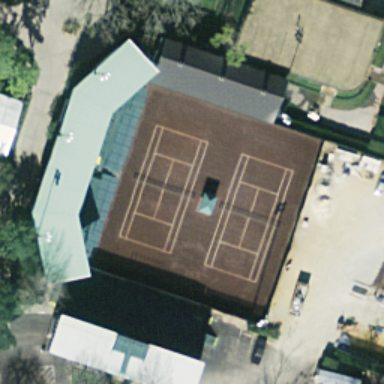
Two tennis courts arranged neatly with some buildings surrounded .